Question: This is my code. When i run the code it sends me an error:
'''
helloworld.c:8:16: error: storage size of 'bin' isn't constant
static int bin[size];
'''
but when i do a build the exe works. Help pls.

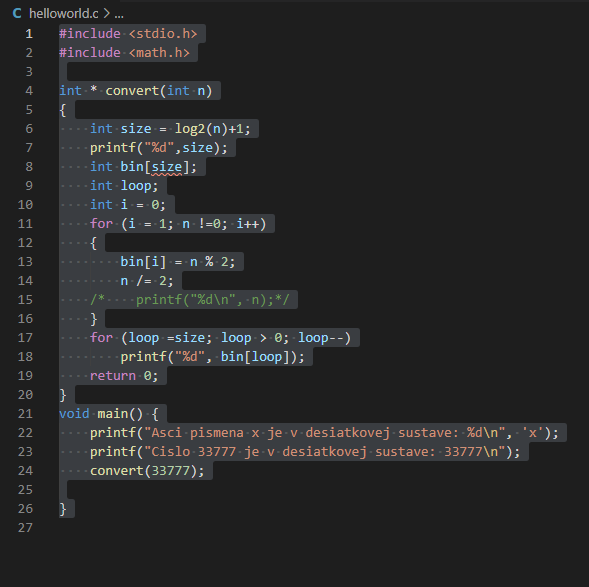
Answer: The initializer of a static variable must be known at compilation time. That's why the declaration of is rejected. Instead you need to declare as a pointer to an integer and allocate memory dynamically, that is at run-time:
'''
int *bin = malloc(size * sizeof *bin);
'''
As pointed out by rioV8, you should also free the allocated memory with 'free(bin)' when you are done with .